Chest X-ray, AP view. Patient: 56 years old, sex F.
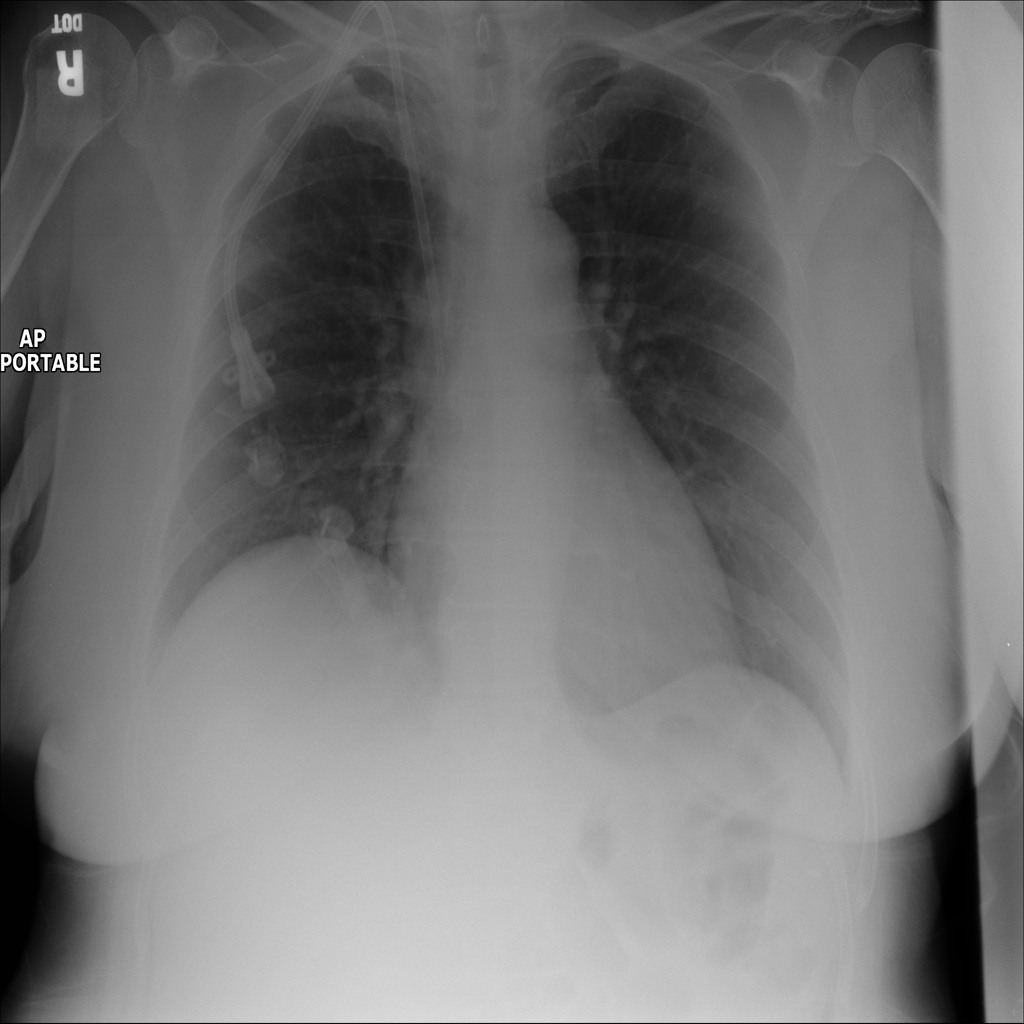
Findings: No Finding